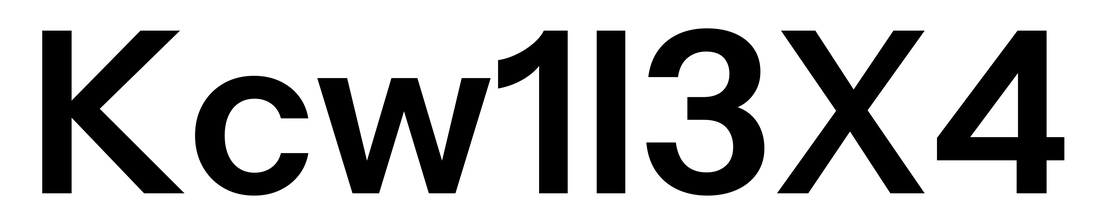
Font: InstrumentSans_SemiBold